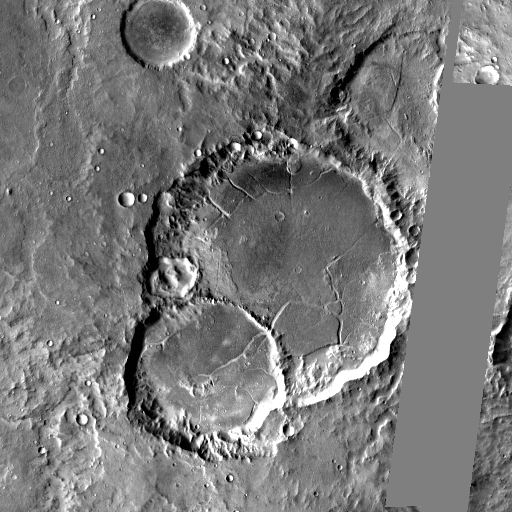
Crater classes present: Background, Other, Buried, Secondary